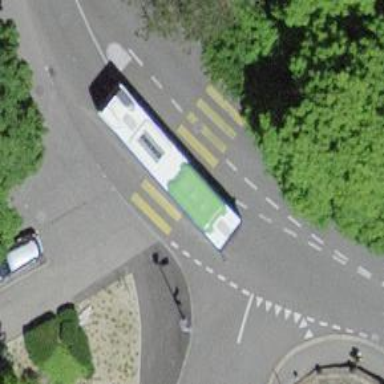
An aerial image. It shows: Zebra crossing on the road.